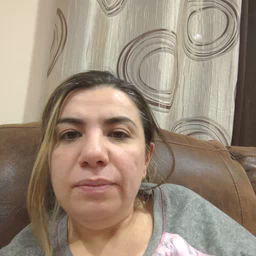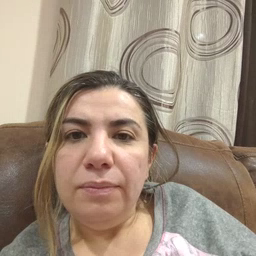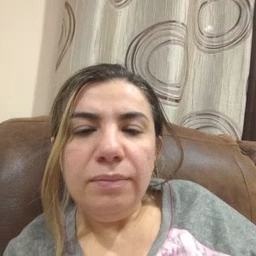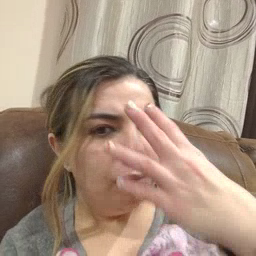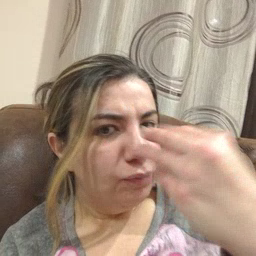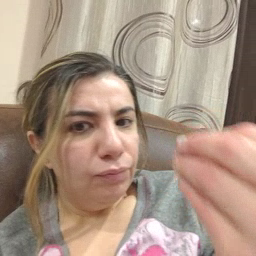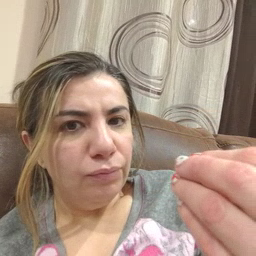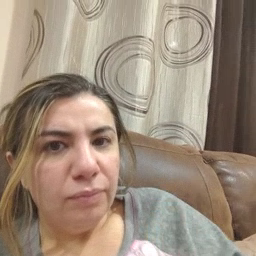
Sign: wolf